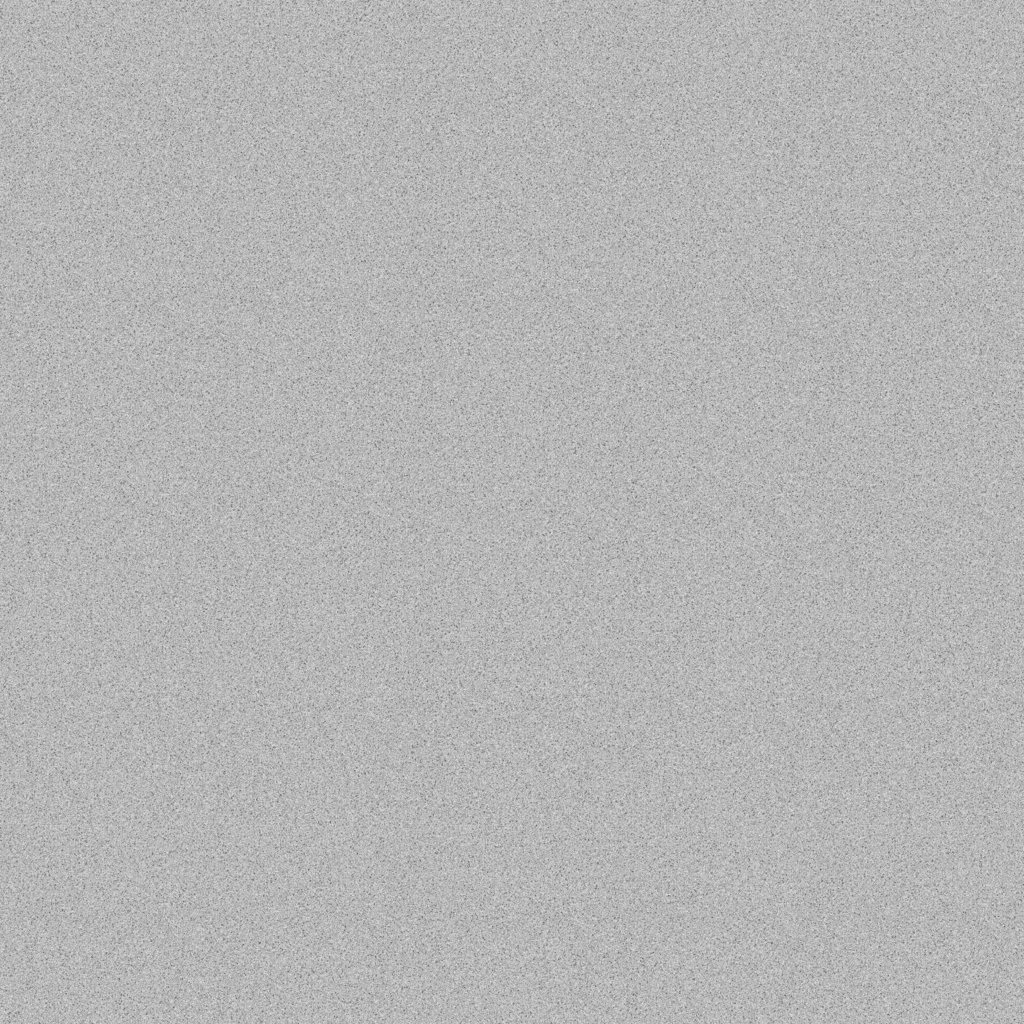
Texture map type: Roughness